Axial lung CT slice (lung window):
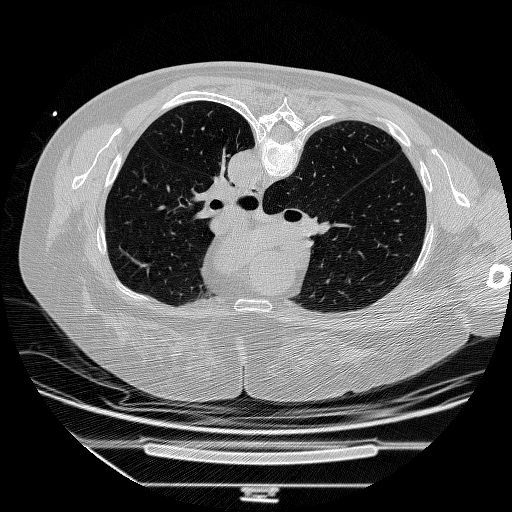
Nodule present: no